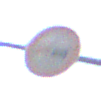
Verkehrszeichen: Ueberholverbot
Umgebung: Outdoor, Nature
Tageszeit: SunriseSunset
Wetter: Clear
Licht: Natural
Jahreszeit: NotSpecified
Kontrast: HighContrast